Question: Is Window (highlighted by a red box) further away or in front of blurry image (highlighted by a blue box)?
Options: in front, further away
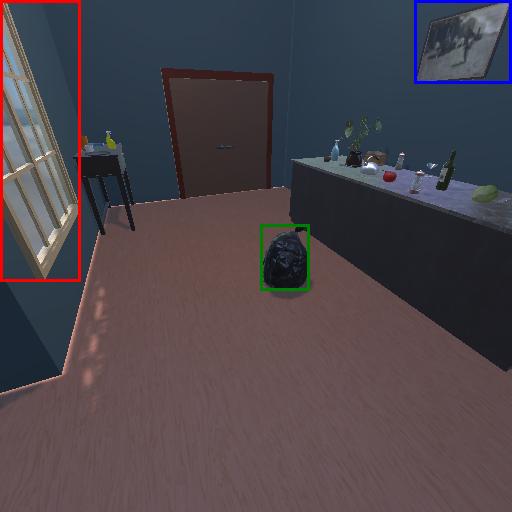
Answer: in front